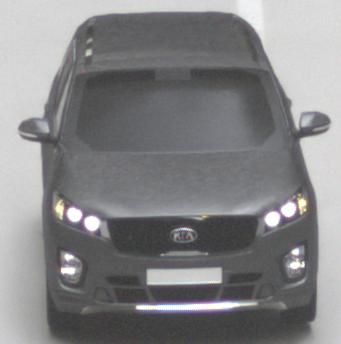
Make: KIA
Model: Sorento 2.2 CRDi
Detailed model: Sorento (UM)
Model produced from: 2015/03
Model produced until: 2017/10
Doors: 5
Color: gray
Road condition: dry road
Daytime: midday
Contrast: medium contrast